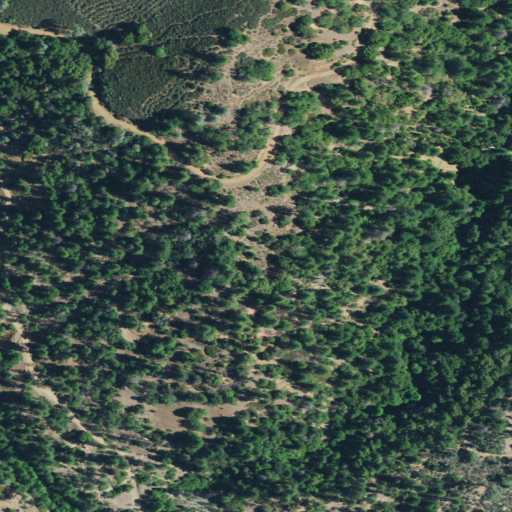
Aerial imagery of valley in California named Spring Gulch containing shrub, evergreen forest, and mixed forest